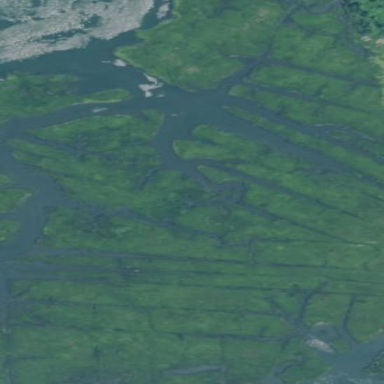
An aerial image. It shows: Beautiful wet meadow natural wetland.